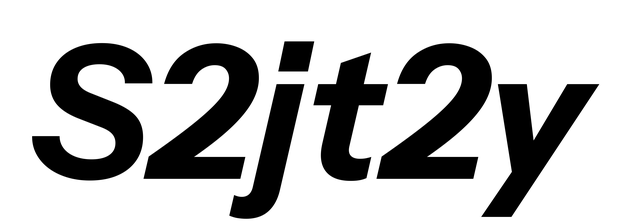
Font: InstrumentSans-Italic_Bold_Italic